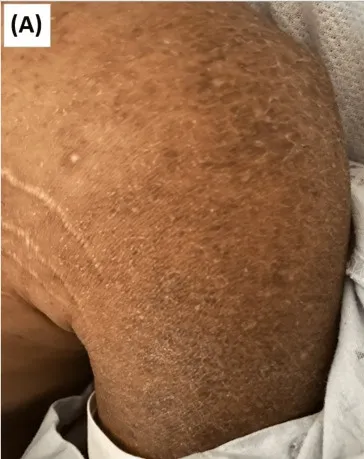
Photographs of the scaly, hyperpigmented, maculopapular rash over the. Left shoulder.
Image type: medical_photograph (skin_photograph)